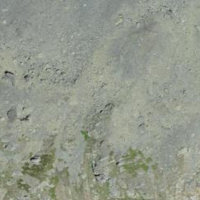
EUNIS habitat code: 48
Species observed at this site:
Podisma pedestris